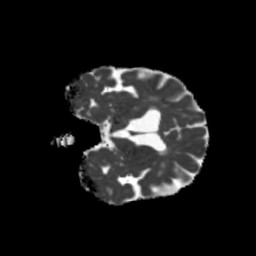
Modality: MD
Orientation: coronal
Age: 43
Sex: male
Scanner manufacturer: siemens
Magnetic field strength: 3 T
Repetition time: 5.25 s
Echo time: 0.08 s